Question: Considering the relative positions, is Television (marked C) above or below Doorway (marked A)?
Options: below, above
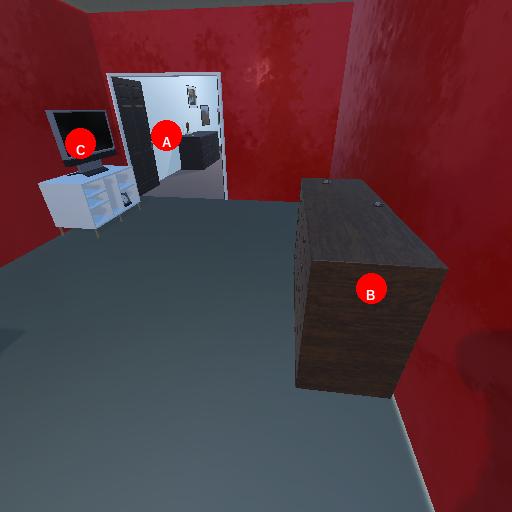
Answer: below